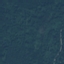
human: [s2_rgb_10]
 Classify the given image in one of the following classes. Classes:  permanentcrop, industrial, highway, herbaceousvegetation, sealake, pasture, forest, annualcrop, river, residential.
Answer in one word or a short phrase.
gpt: Forest